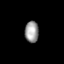
Tissue: prostate
Cell type: B cells
Senescence score: 0.7263
Nuclear area (px): 288
Mean DAPI intensity: 154.049